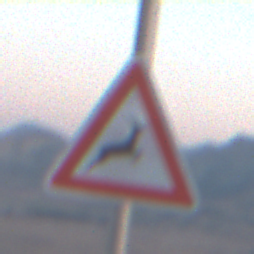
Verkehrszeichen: WildwechselLinks
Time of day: SunriseSunset
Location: Outdoor (Nature)
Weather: Clear
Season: NotSpecified
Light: Natural